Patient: sex F, age 55
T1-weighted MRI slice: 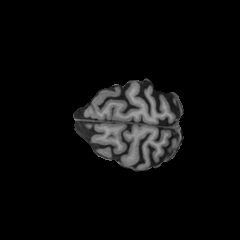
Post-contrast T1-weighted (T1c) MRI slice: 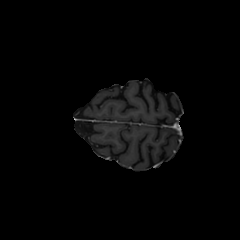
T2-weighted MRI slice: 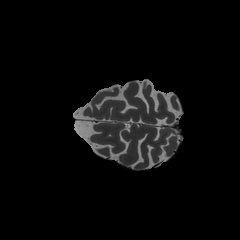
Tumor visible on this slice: no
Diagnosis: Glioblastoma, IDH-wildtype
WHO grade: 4